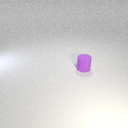
small purple rubber cylinder